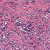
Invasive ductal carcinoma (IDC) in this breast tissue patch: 1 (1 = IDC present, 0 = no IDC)